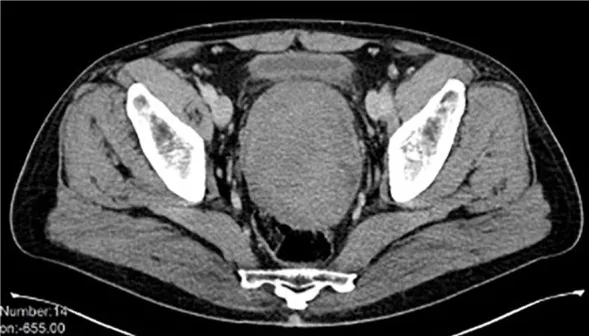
(A-C) Disease imaging (CT-scan). (A) Disease status at diagnosis.
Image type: radiology (ct)